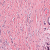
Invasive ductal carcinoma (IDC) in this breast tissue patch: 1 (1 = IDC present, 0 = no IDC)